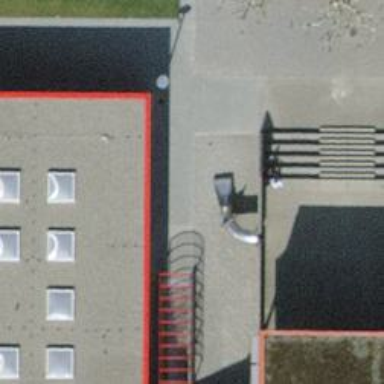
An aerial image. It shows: Playground with slide.